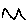
Label: zigzag